Question: When i try to use , then i show the error:

(ImportError: No module named IPython)
I am using Python 2.7.13, and im trying to make the game of life from John Conway. I am following this link: <URL>
I have read another questions and answers about it, but any answer works for me. First, this error is showed in command line, and when i try to run this code in a file. Second, this error is direct to IPython, not submodule or something similiar.
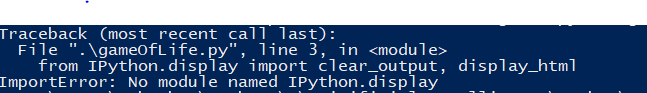
Answer: Ok, finally i achieved my goal.
1. I wrote ipython --version but i found, it was not installed.
2. I tried to install it, with pip. I went to C:\Python27\Scripts, here is pip, you can try in this directory, or add to environment variables.
3. I tried to install ipython, but i found a error
> <URL>
so i installed visual studio c++ 9.0, the version to python 2.7.
1. pip install ipython